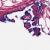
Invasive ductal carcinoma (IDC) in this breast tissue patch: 0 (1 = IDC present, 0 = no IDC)